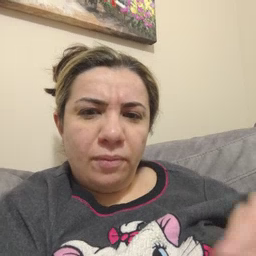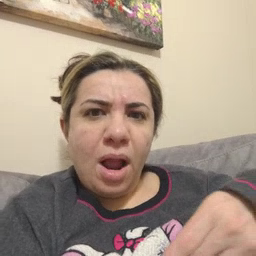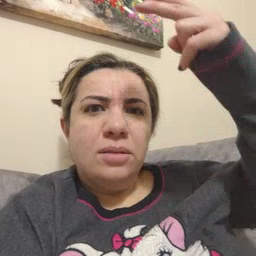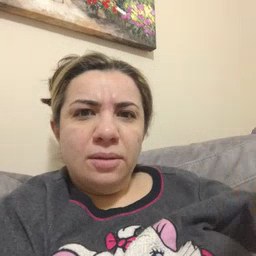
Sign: high